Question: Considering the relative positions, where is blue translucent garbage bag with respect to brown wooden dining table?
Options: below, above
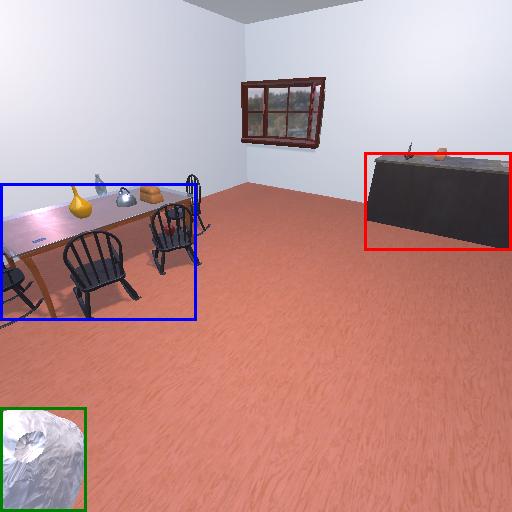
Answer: below